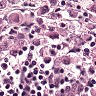
Metastatic tissue present: yes